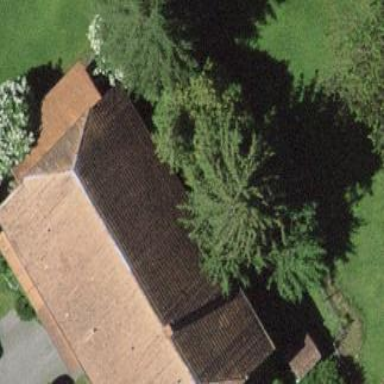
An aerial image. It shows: Farm building.